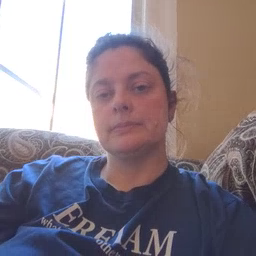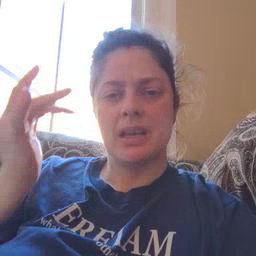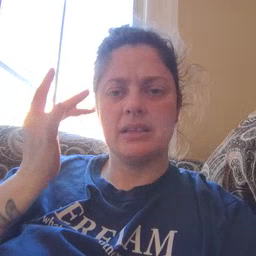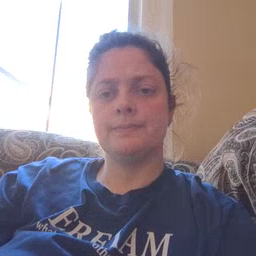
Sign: why